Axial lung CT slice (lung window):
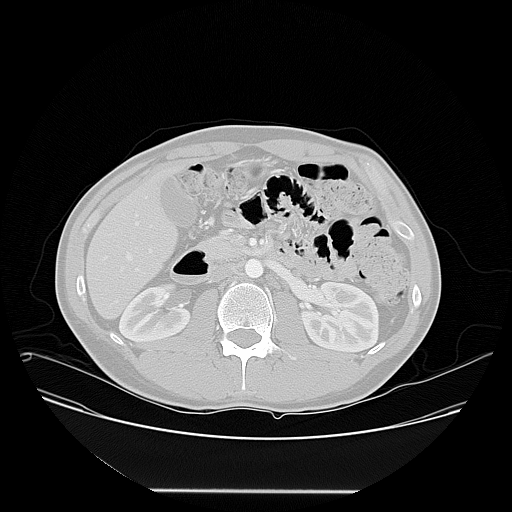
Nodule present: no